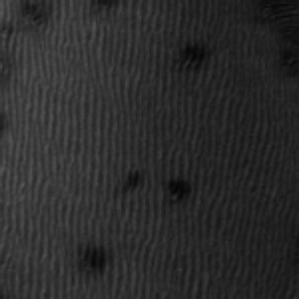
Label: frost